Interaction volume radius: 5 \u00c5
Interaction volume height: 30 \u00c5
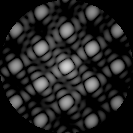
Disorder parameter: 0.06559